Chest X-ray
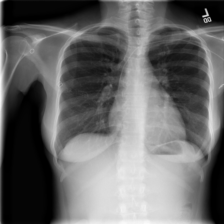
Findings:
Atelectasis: negative
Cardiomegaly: negative
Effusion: negative
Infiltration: negative
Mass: negative
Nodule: negative
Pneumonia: negative
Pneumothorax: negative
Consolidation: negative
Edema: negative
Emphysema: negative
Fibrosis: negative
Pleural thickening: negative
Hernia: negative